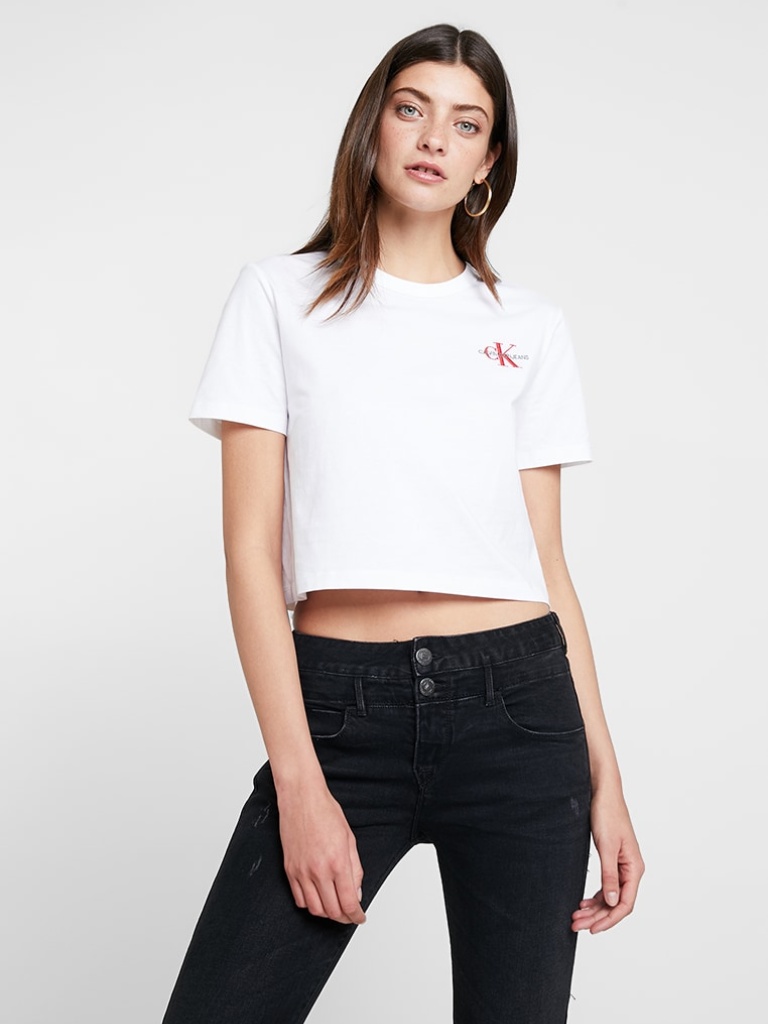
cotton tight short sleeve cropped length Untucked crew t-shirt